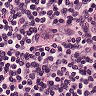
Metastatic tissue present: no